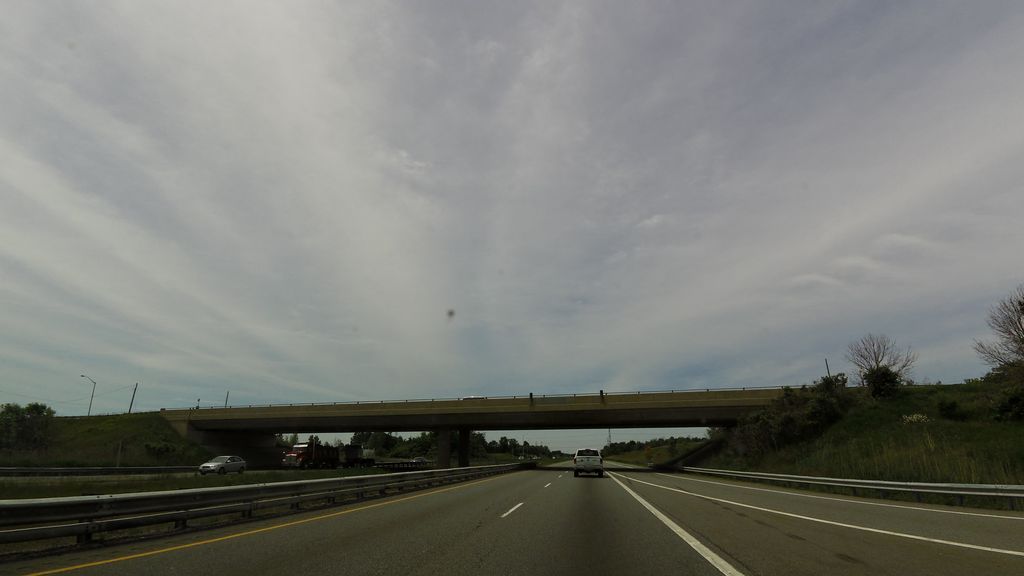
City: hamilton